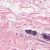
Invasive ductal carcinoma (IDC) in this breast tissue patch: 0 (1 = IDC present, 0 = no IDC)